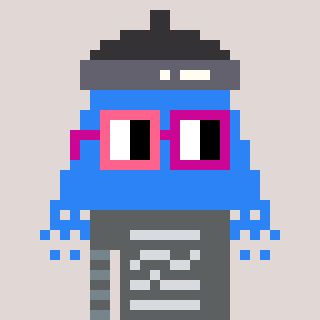
a pixel art character with square pink and red glasses, a shower-shaped head and a rust-colored body on a warm background